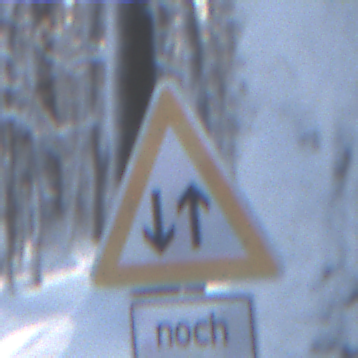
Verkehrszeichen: Gegenverkehr
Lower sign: LaengeEinerStrecke3
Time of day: MorningAfternoon
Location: Outdoor (Nature)
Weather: Clear
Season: Winter
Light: Natural